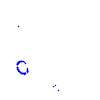
Particle: proton